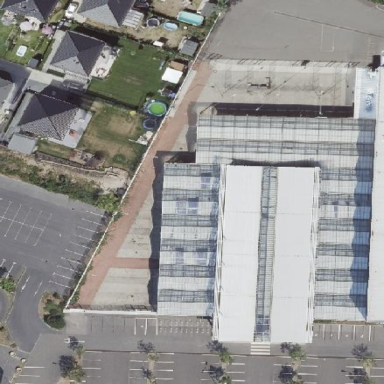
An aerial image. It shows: Greenhouse.